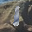
Label: 1